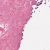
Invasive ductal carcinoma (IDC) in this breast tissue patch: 0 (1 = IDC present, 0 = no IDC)